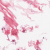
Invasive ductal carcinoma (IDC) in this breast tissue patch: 0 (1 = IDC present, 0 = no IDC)